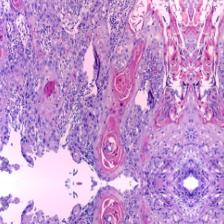
Diagnosis: OSCC